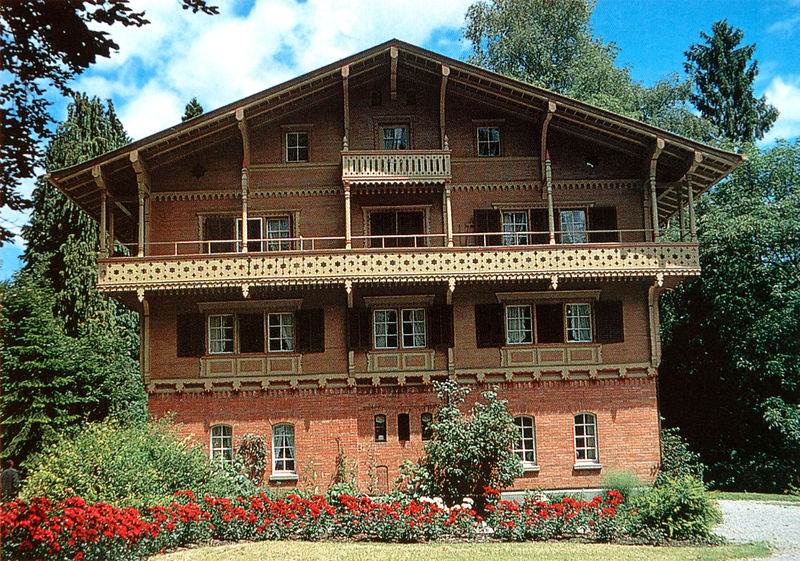
Titel: Schweizerhaus im Park der Villa Lindenhof von Westen (Foto von 1992)
Künstler: Johann Christoph Kunkler
Standort: Lindau
Institution: Schweizerhaus
Schlagwörter: baum, blau, blätter, himmel, laub, schatten, weiß, wolken, bäume, grün, ocker, blume, blumen, braun, fenster, glas, holz, licht, anlage, blüten, dach, gebäude, gras, haus, park, rasen, rose, rosen, rot, weg, wiese, wolke, beige, karo, muster, architektur, stein, natur, strauch, busch, büsche, gebüsch, pfad, sonne, land, rosa, wald, fensterläden, garten, deutschland, himmelblau, balkon, terrasse, sommer, fassade, schotter, berge, giebel, sprossenfenster, ziegel, backstein, hof, läden, kies, tannen, vorhänge, verzierung, geländer, balkone, galerie, foto, fotografie, photographie, fensterladen, veranda, wohnhaus, bayern, bayrisch, alpen, urlaub, rückseite, fichte, tanne, österreich, photo, sims, gesims, klinker, braum, kiefer, farbfoto, gutshaus, ländlich, landhaus, laubbäume, bauernhaus, nadelbäume, beet, beete, blumenbeet, rabatte, fichten, fachwerk, auffahrt, einfahrt, etagen, geschosse, zufahrt, geranien, fotographie, stockwerke, wohnen, buche, ick, holzhaus, süddeutschland, schnitzereien, tradition, bäuerlich, europa, gibel, dachgeschoss, satteldach, erdgeschoss, erster stock, ausgeschnitten, backstein klinker, balkin, brauchtum, corbusier, dachvorbau, febsterläden, holzbalkon, linde, oberbayrisch, ostbayern, rosenbeet, schieflage, umlaufend, überdach, schwarzwald, backsteingotik, mehretagig, früling, schweizerhaus